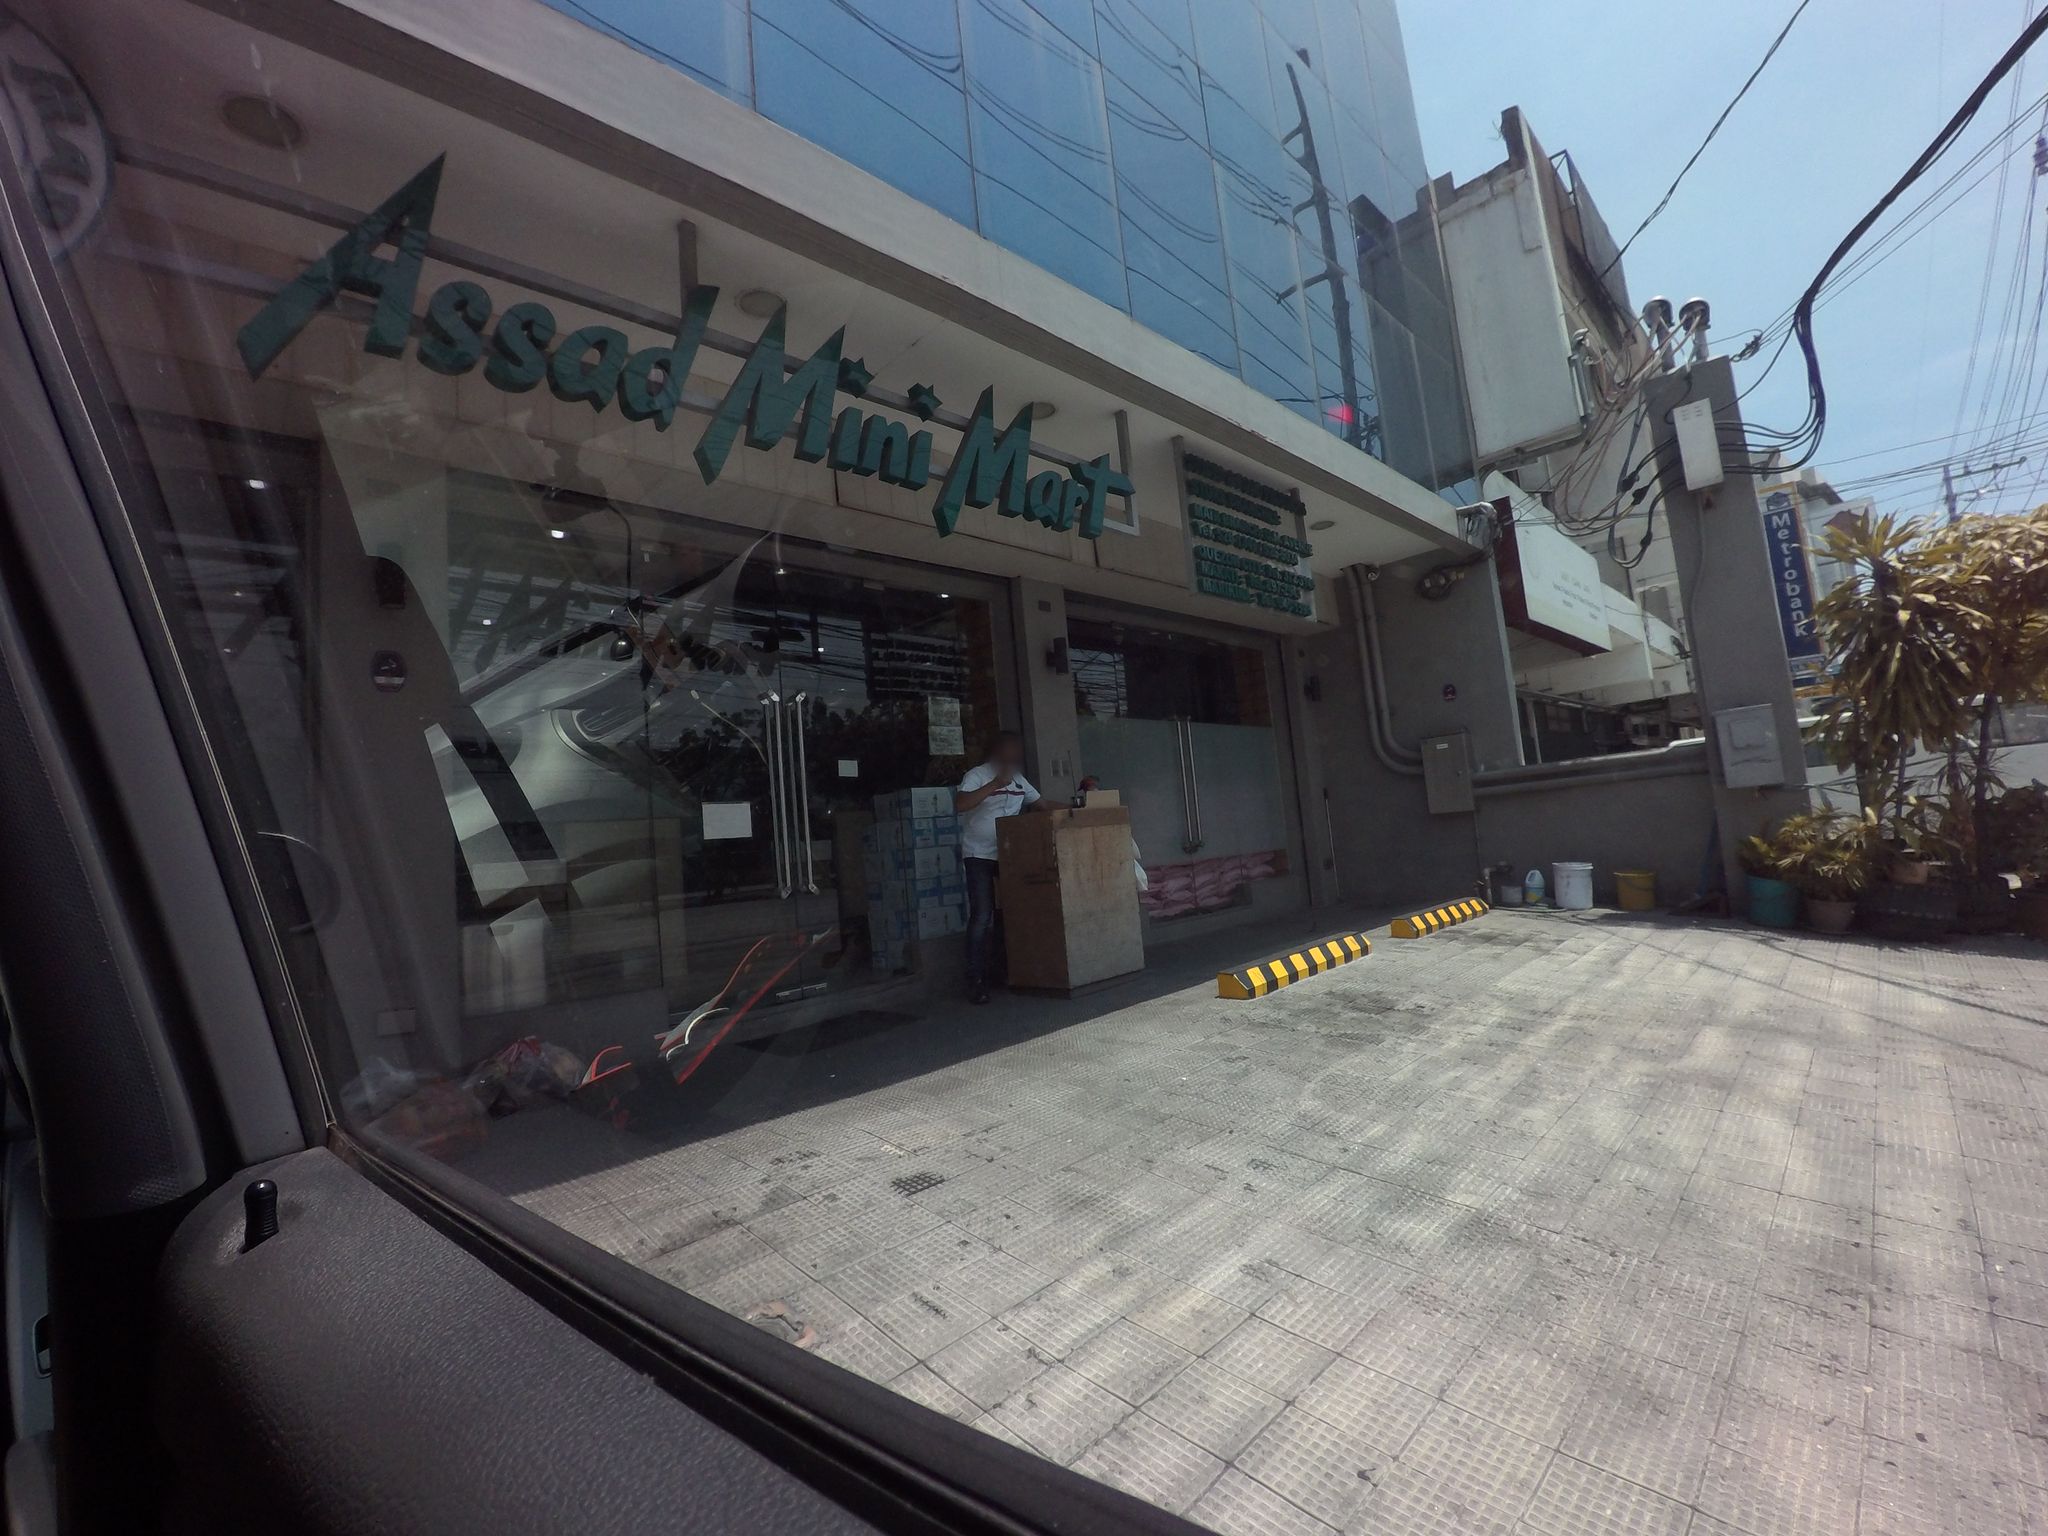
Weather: snowy
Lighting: day
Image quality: good
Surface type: driving surface
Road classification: secondary
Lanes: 4
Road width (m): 12
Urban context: urban centre
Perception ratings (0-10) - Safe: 6.88, Lively: 6.62, Beautiful: 2.5, Boring: 1.52, Depressing: 5.52, Wealthy: 2.97